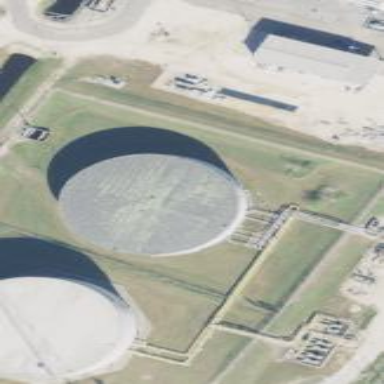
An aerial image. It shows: Building with storage tank.